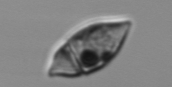
Label: Amphidinium